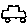
Label: car